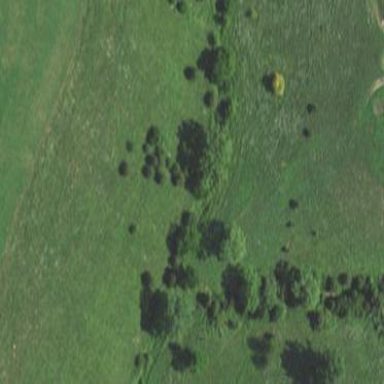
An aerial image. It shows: Beautiful woodland area.